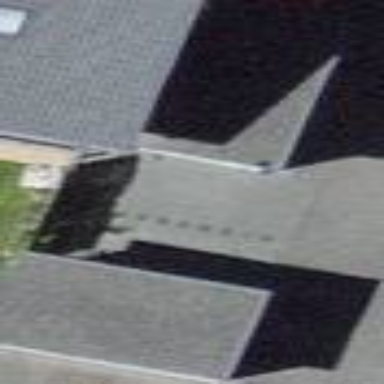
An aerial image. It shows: View of roof of building.